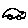
Label: car